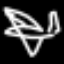
Label: airplane